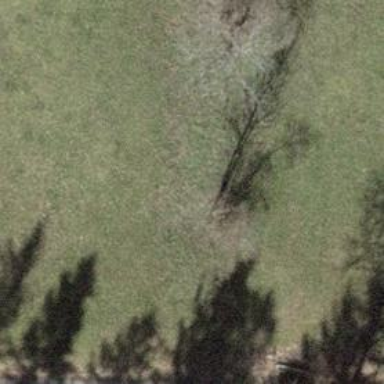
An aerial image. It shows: Beautiful tree in nature.